Chest X-ray. View position: PA
Patient age: 20
Patient sex: M
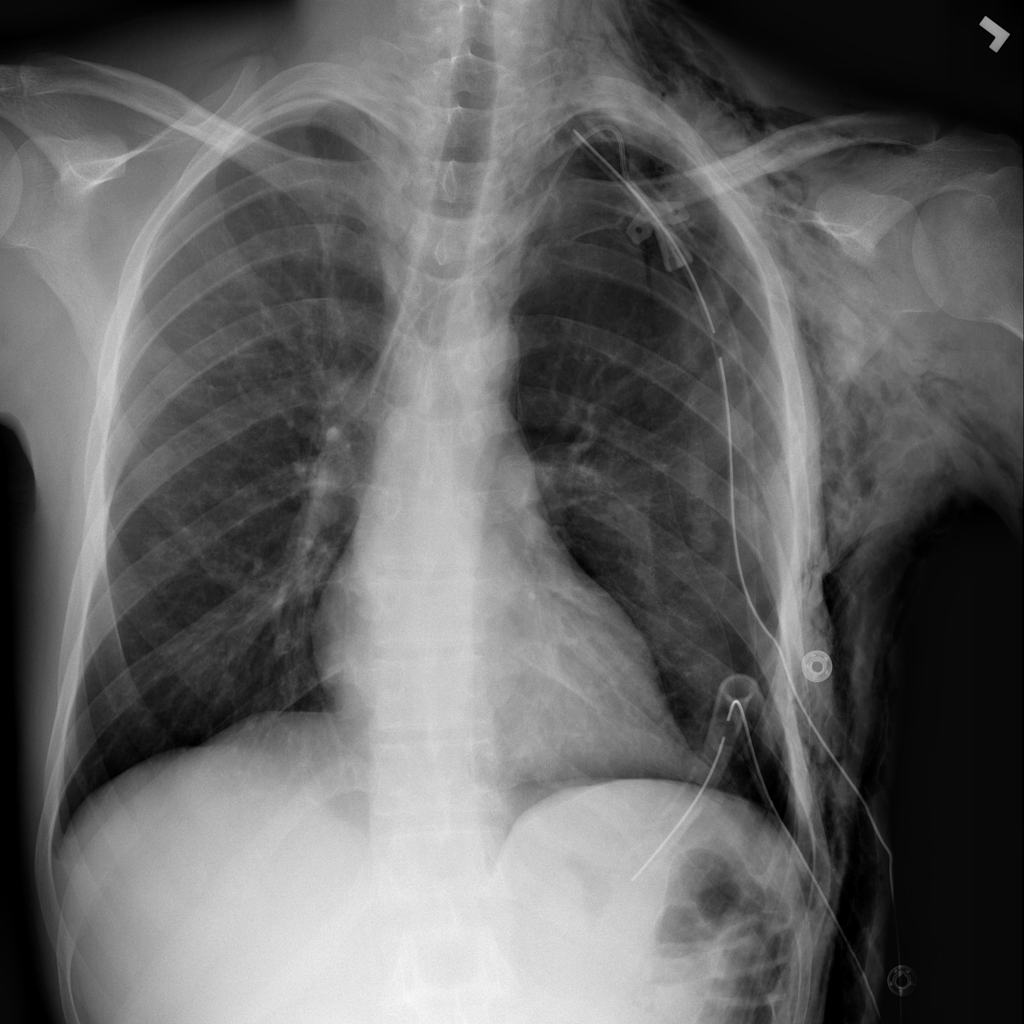
Finding: Pneumothorax